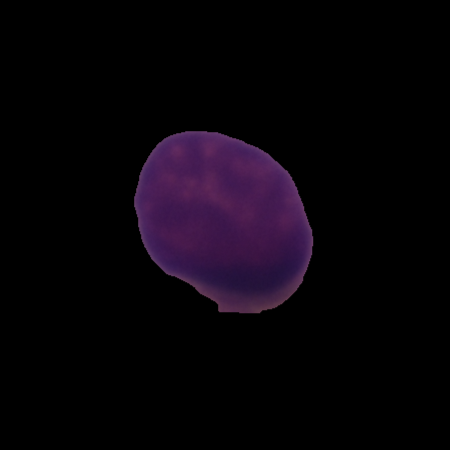
Label: healthy